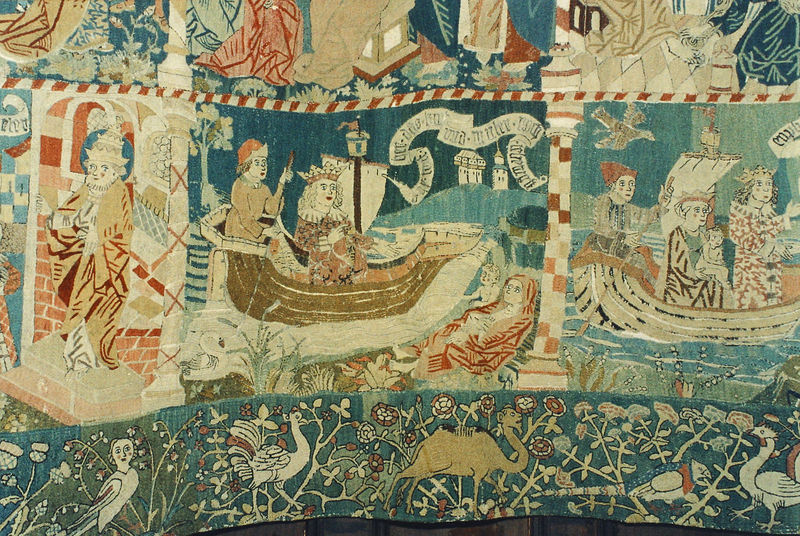
Titel: Bildvita Maria Magdalenas
Standort: Erfurt, Ursulinenkloster (EU - D - Thüringen)
Schlagwörter: blau, himmel, vogel, wasser, menschen, ausschnitt, blumen, bunt, frau, säule, säulen, rot, tiere, ornament, teppich, bibel, geschichte, gesicht, vögel, gotik, krone, boot, turm, farbig, schiff, schrift, segel, gans, segelschiff, banner, könig, wandteppich, torbogen, pfau, fasan, jesus, reise, mittelalter, maria, bund, kamel, romanisch, schriftband, bildfolge, scloss, bayeux, 1200, 1000, 800, knüpfung, 700, juseus, sorbogen